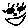
Label: smiley face